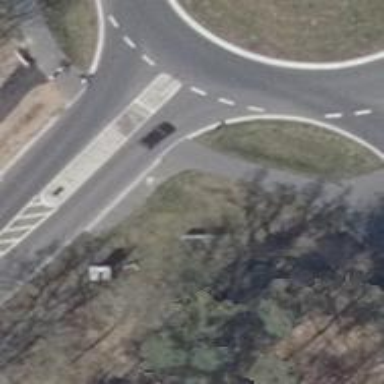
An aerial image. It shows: Unmarked crossing on the road.